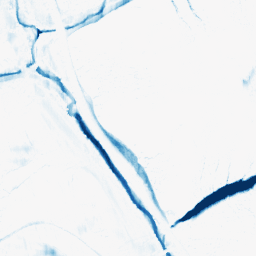
Category: morphological
Decomposition family: morphological_ellipse
Decomposition parameters: operation: closing
width: 20
height: 5
Upsampling method: sinc_blackman
Upsampling parameters: scale: 4
kernel_size: 16
Upsampling scale: 4